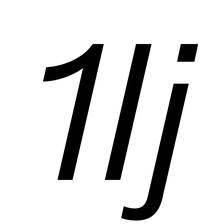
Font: InstrumentSans-Italic_Italic